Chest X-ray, PA view. Patient: 55 years old, sex F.
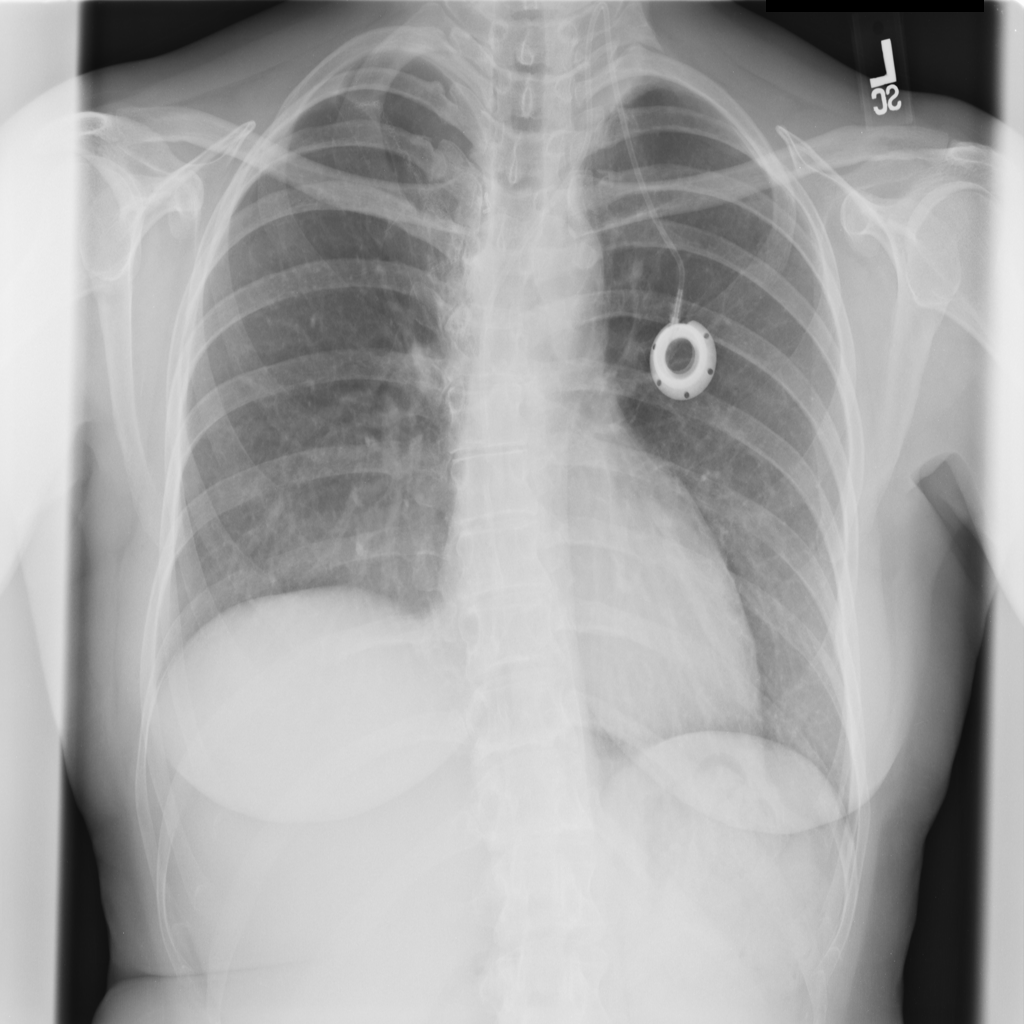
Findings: No Finding